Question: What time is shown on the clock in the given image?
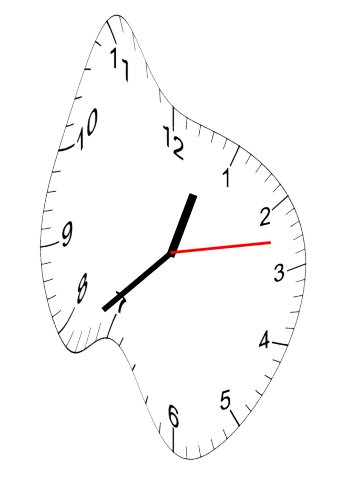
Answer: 12:38:13